Aerial crown-view tile of a tropical tree (Barro Colorado Island, Panama), acquired 20241014:
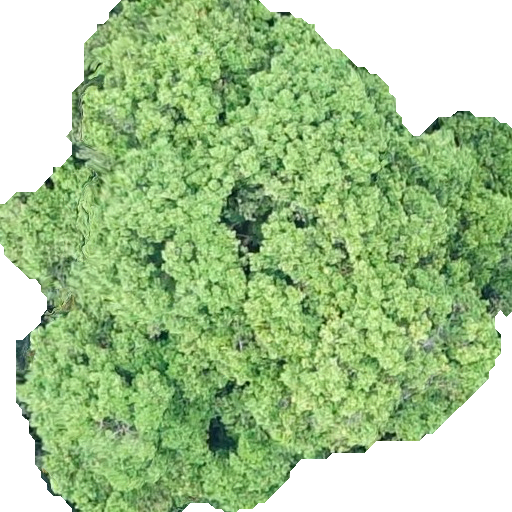
Species: Prioria copaifera
GBIF accepted scientific name: Prioria copaifera
Crown area: 324.604 m²